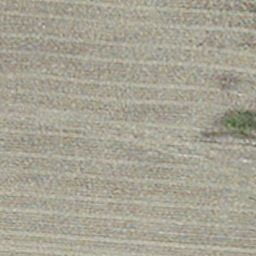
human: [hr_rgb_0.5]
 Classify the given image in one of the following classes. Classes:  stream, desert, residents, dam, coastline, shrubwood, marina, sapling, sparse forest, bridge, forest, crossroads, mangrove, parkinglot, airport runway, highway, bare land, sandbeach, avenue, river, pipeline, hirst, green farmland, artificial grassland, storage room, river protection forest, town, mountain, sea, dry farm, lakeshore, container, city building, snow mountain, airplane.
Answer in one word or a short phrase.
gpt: dry farm